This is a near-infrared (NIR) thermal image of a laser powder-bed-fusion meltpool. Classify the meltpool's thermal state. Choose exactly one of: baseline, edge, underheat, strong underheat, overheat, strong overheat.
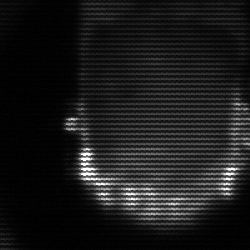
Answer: baseline